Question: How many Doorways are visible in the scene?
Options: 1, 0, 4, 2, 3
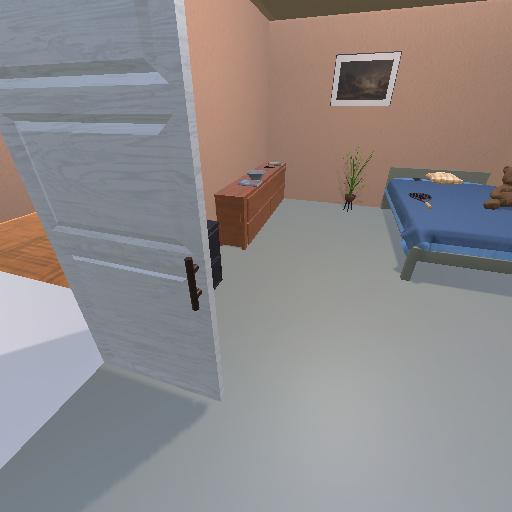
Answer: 1